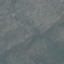
Land use / land cover: HerbaceousVegetation